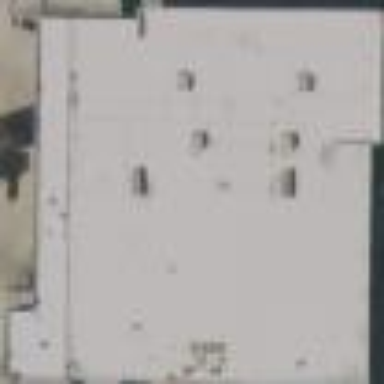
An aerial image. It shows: Commercial building.